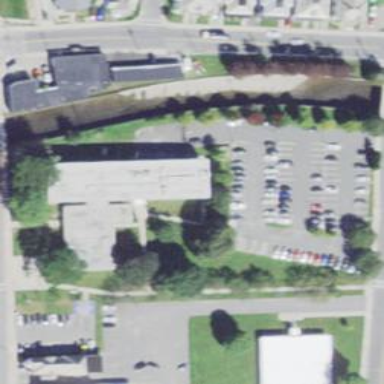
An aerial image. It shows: Civic building.